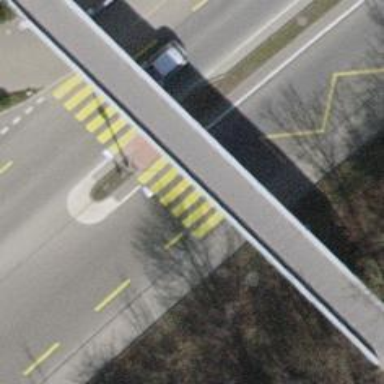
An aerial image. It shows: Uncontrolled crossing on the road.